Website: bh-photo
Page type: gifting
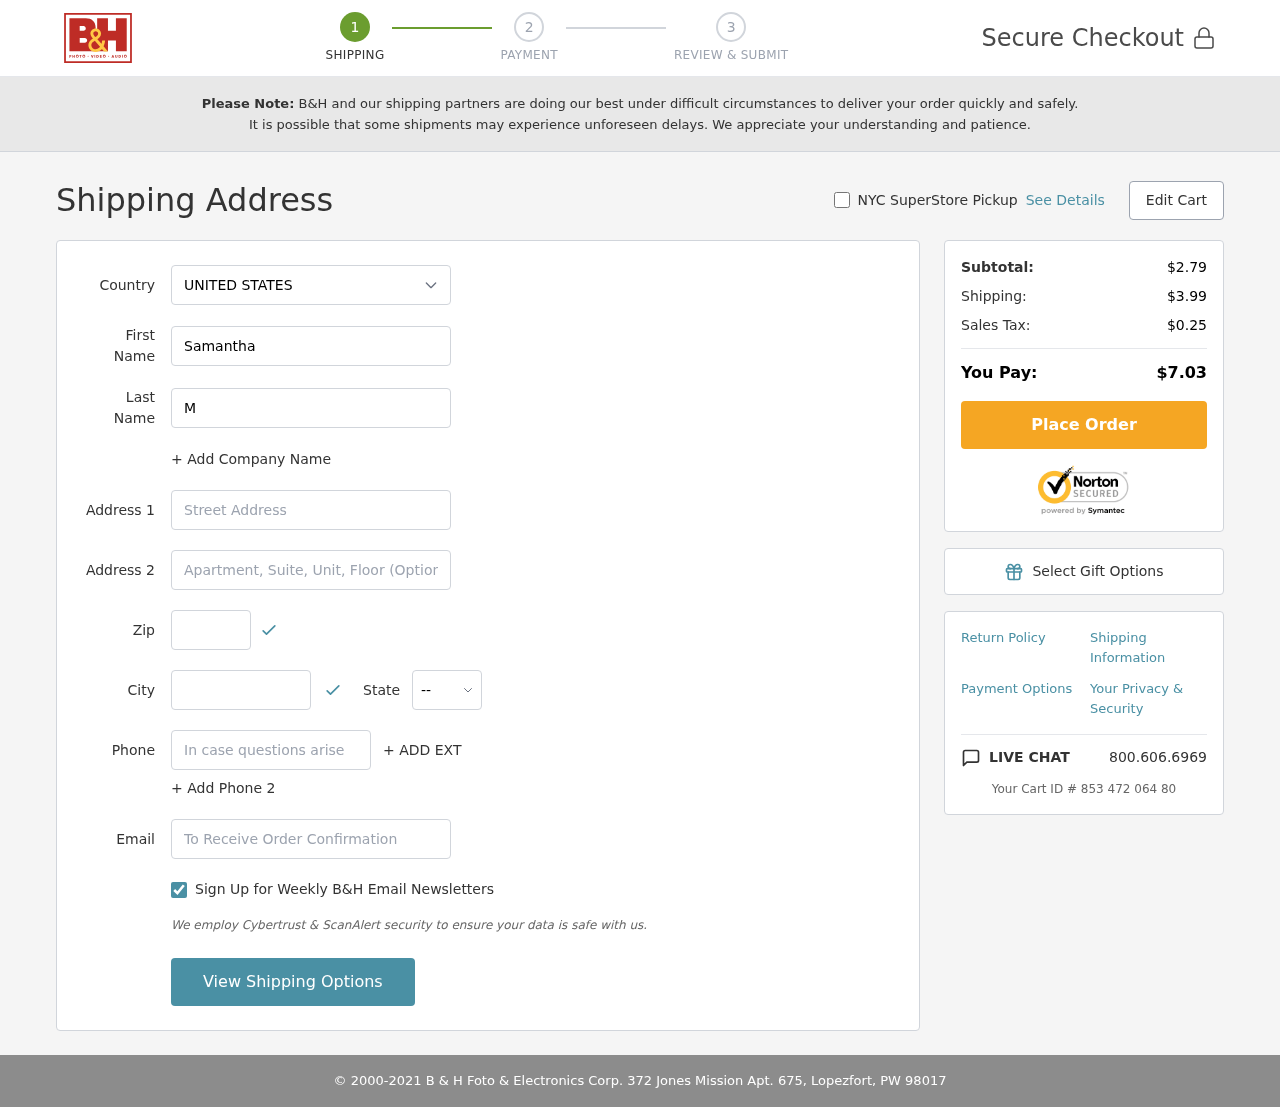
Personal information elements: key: PII_CITY
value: Lopezfort
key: PII_COUNTRY
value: United States
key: PII_EMAIL
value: smorgan@gmail.com
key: PII_FIRSTNAME
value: Samantha
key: PII_LASTNAME
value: Morgan
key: PII_PHONE
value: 9385475022
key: PII_POSTCODE
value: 98017
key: PII_STATE_ABBR
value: PW
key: PII_STREET
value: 372 Jones Mission Apt. 675
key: PII_STREET2
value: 483 Howard Viaduct
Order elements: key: ORDER_SUBTOTAL
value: $2.79
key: ORDER_SHIPPING_COST
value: $3.99
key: ORDER_TAX
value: $0.25
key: ORDER_TOTAL
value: $7.03
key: ORDER_ID
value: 853 472 064 80